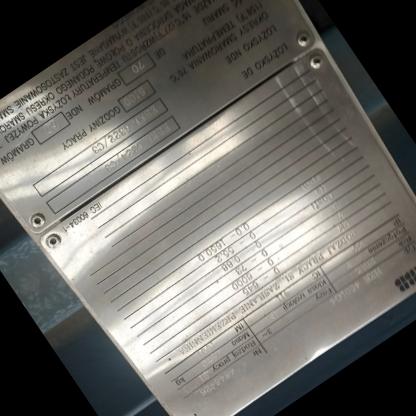
Klasa: tabliczka-znamionowa